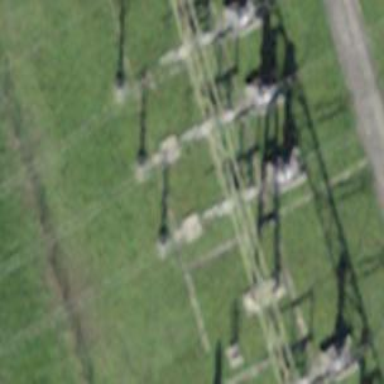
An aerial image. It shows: Three power lines with cables.